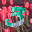
Label: 3